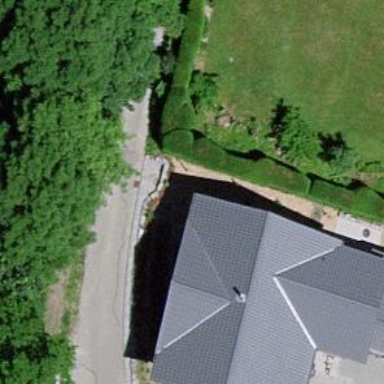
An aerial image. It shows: Hedge barrier.